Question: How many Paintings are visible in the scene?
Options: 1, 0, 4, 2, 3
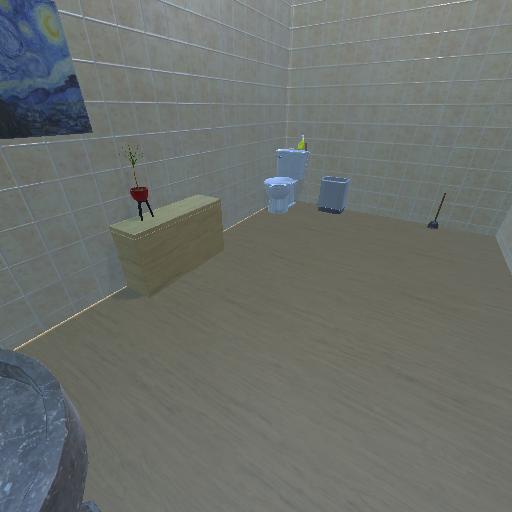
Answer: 1